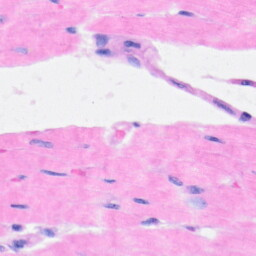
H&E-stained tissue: Heart